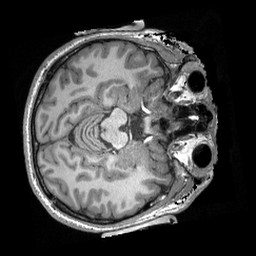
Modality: T1w
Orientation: axial
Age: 18
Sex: male